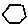
Label: hexagon